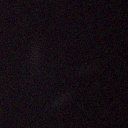
Screen state: off